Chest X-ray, AP view. Patient: 30 years old, sex F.
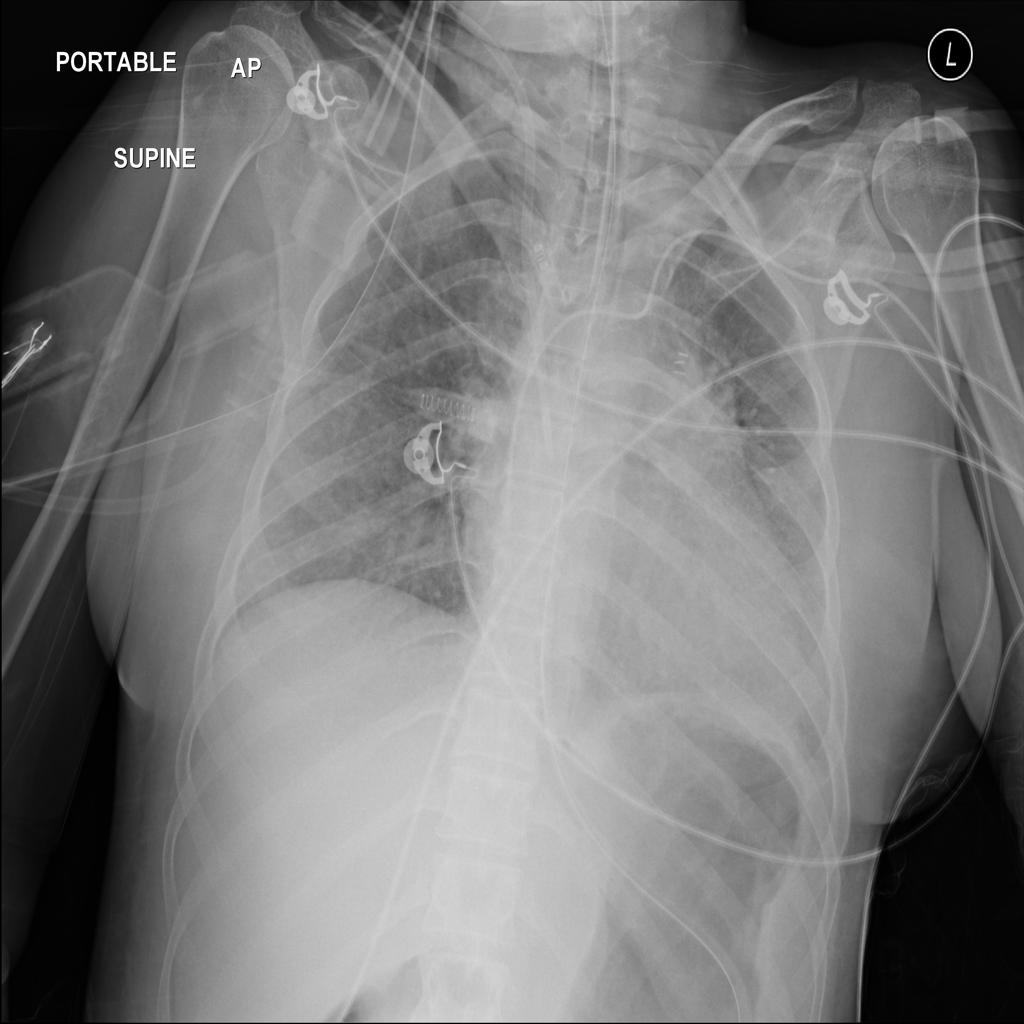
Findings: No Finding